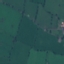
Land use / land cover: Pasture